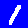
Digit: 1